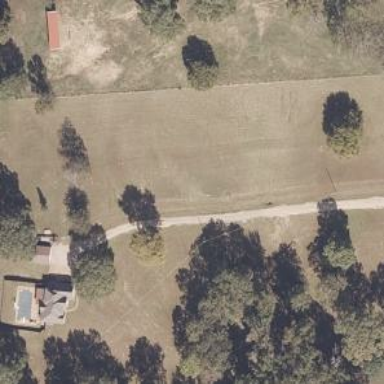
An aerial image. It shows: Driveway.